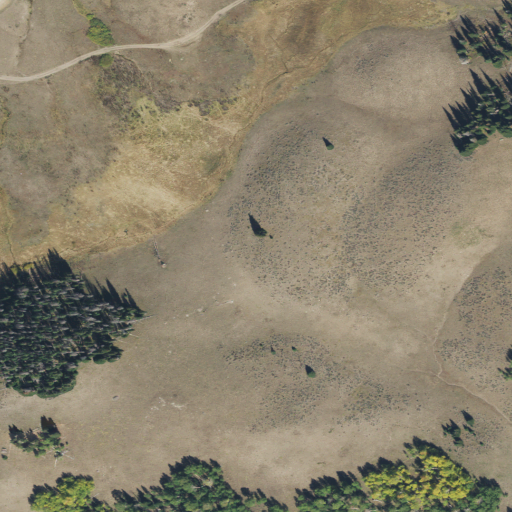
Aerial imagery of plain(s) in Utah named Harvey Meadow containing shrub, woody wetlands, evergreen forest, open development, and deciduous forest